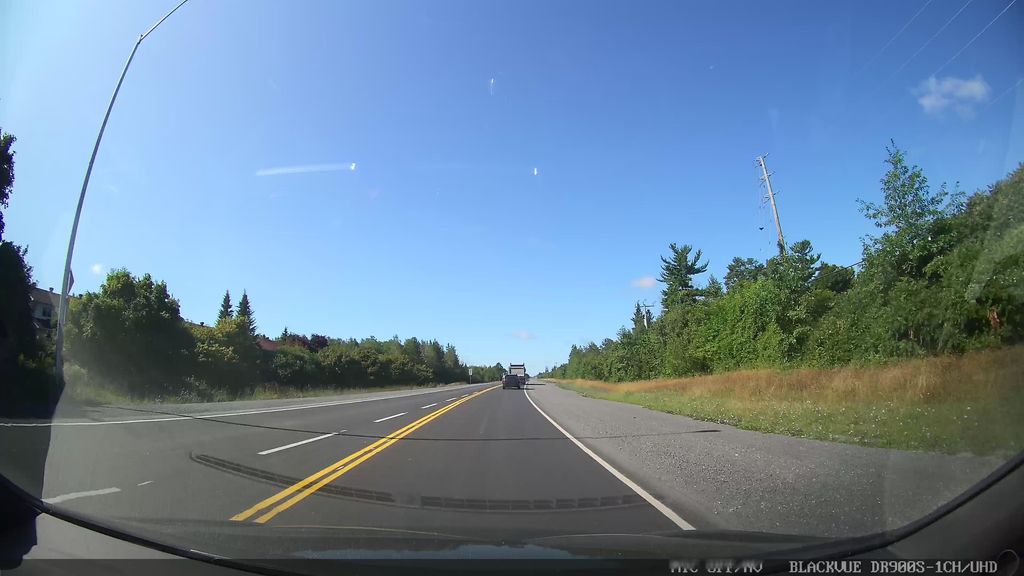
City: ottawa-gatineau